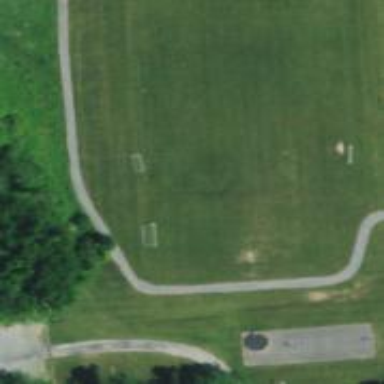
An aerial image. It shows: Grass pitch designated for lacrosse.